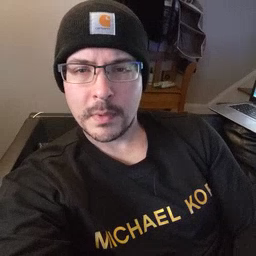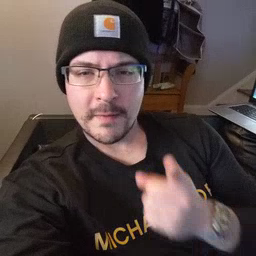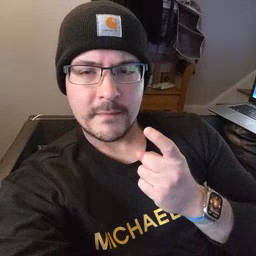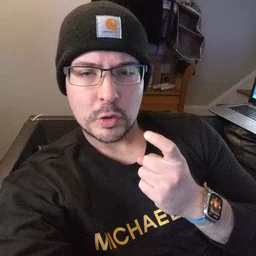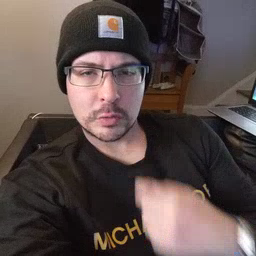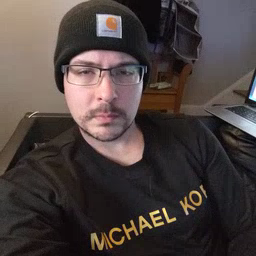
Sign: finger